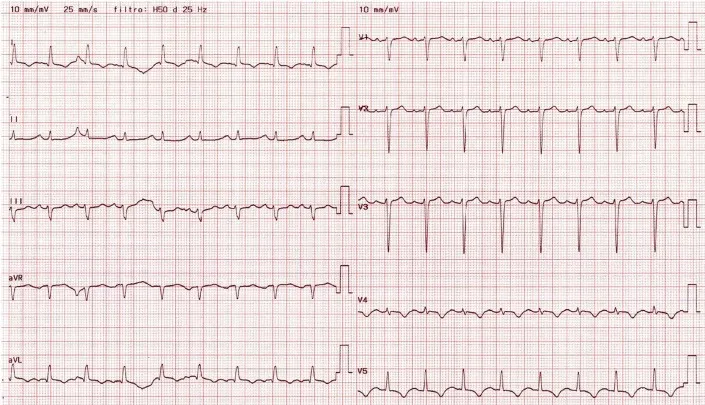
12-lead electrocardiogram obtained at admission, showing sinus tachycardia, T wave inversion in left precordial, inferior and lateral leads, and a prolonged corrected QT.
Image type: electrography (ekg)